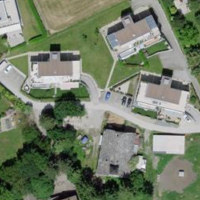
EUNIS habitat code: 54
Species observed at this site:
Orchis militaris
Anacamptis morio
Geranium sanguineum
Orchis pallens
Dactylorhiza sambucina